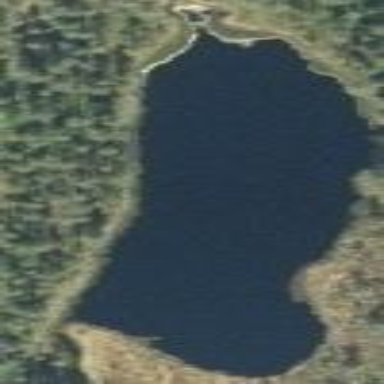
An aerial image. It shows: Serene lake.